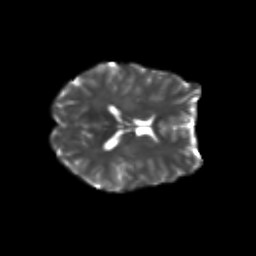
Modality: T2w
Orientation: axial
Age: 23
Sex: female
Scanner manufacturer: siemens
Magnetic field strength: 3 T
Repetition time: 3.5 s
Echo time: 0.104 s